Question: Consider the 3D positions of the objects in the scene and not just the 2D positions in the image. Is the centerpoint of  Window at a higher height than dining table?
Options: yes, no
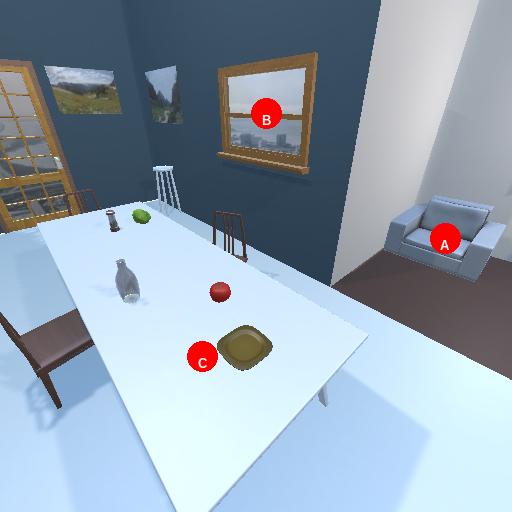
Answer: yes